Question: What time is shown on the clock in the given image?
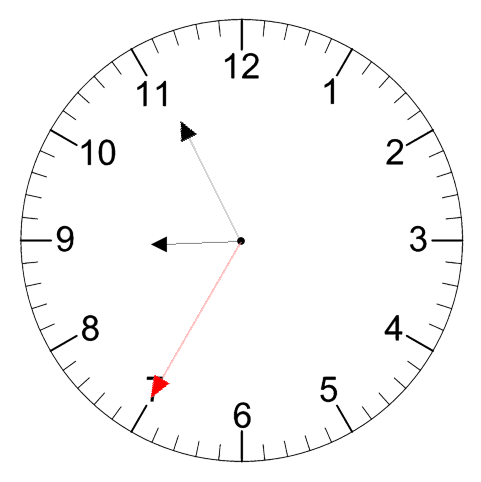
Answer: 08:55:35